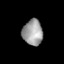
Tissue: lung
Cell type: Endothelial cells
Senescence score: 0.5618
Nuclear area (px): 505
Mean DAPI intensity: 157.59